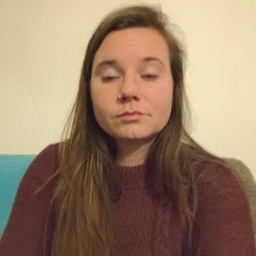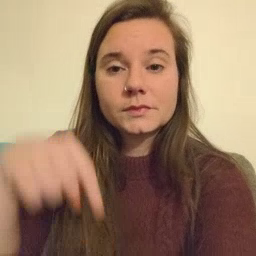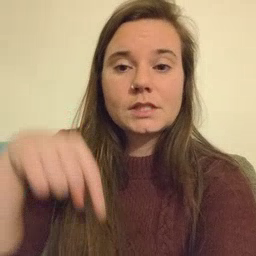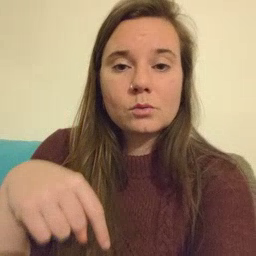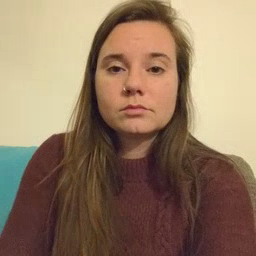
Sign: down